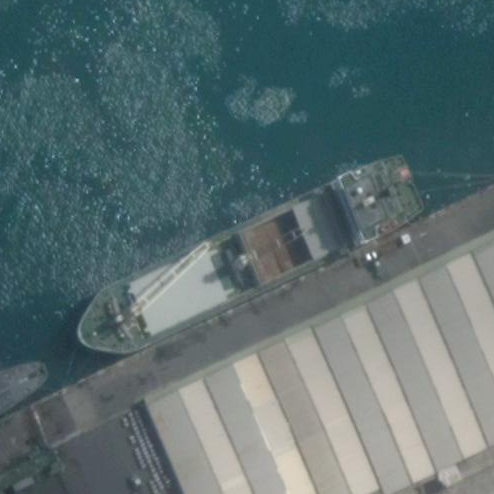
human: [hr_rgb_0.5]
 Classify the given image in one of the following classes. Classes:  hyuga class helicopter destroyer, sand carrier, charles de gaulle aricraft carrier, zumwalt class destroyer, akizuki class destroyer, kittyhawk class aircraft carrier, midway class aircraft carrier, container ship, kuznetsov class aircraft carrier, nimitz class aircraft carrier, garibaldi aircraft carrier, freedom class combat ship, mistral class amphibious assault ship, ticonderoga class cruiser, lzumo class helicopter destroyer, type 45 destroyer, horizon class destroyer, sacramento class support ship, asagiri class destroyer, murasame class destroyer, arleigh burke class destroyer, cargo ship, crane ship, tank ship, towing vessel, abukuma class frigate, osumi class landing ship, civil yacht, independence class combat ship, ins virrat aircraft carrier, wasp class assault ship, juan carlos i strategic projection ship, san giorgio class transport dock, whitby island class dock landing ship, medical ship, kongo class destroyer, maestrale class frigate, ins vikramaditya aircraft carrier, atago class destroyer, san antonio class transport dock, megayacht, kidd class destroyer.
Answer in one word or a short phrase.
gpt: Cargo ship